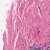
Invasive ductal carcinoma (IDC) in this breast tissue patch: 0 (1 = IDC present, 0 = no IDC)